Question: I have the problem with drawing polygon around polyline.
I have coordinates of every polyline's point and I want to get coordinates of polygon around this polyline.
I use MapBox's map.
Any ideas? I didn't find solutions.
Something, that seems like this.
I need to get coordinates for drawing polygon around line.

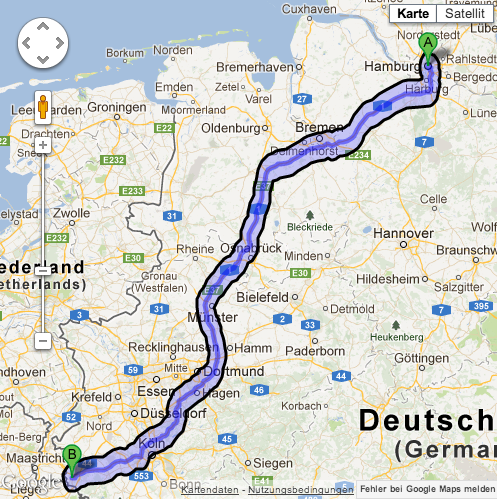
Answer: I found solution, guys! That was really diffucult :D
According to last hint about Turf :)
'''
var coordsPointer = UnsafeMutablePointer<CLLocationCoordinate2D>.allocate(capacity: Int(polyline.pointCount))
polyline.getCoordinates(coordsPointer, range: NSMakeRange(0, Int(polyline.pointCount)))
// save coords
var lineCoords: [CLLocationCoordinate2D] = []
for i in 0..<polyline.pointCount {
lineCoords.append(coordsPointer[Int(i)])
}
let lineString:LineString = LineString(geometry: lineCoords)
let bufferLineString = SwiftTurf.buffer(lineString, distance: width, units: .Meters)
let outer = bufferLineString!.geometry![0]
let interiors = bufferLineString?.geometry![1..<bufferLineString!.geometry.count].map({ coords in
return MGLPolygon(coordinates: coords, count: UInt(coords.count))
})
// This polygon is solution
self.currentBufferPolygon = MGLPolygon(coordinates: outer, count: UInt(outer.count), interiorPolygons: interiors)
mapView.addAnnotation(self.currentBufferPolygon!)
'''
U can find more info on github in the pod's repo :) Good luck!